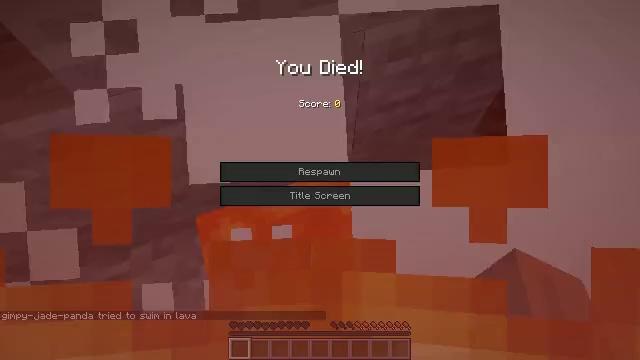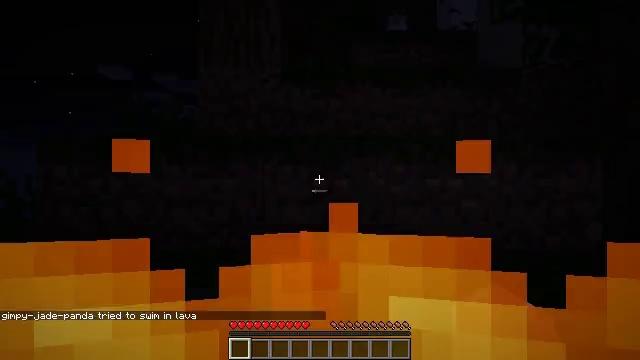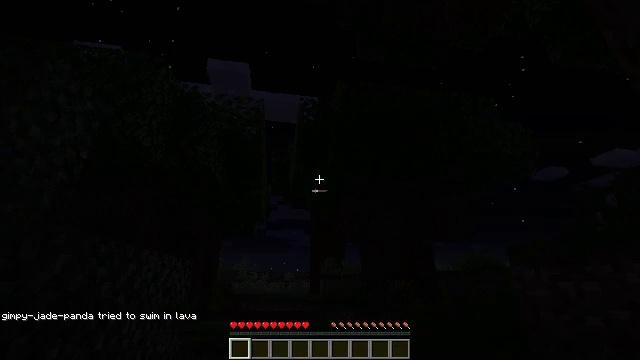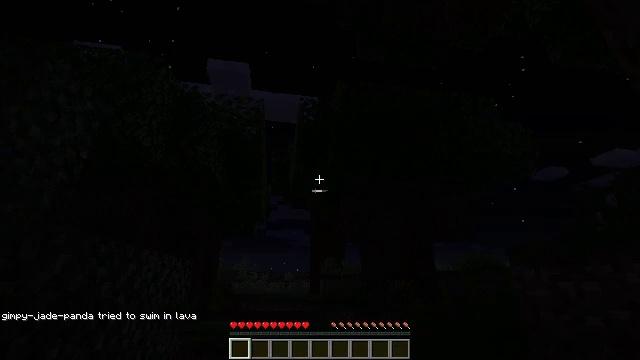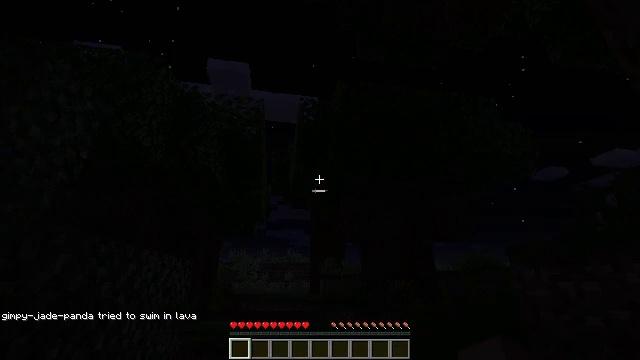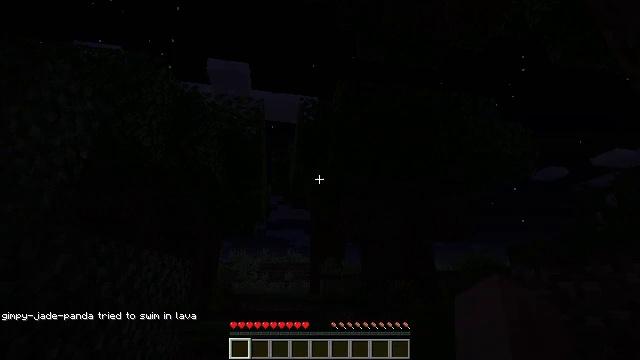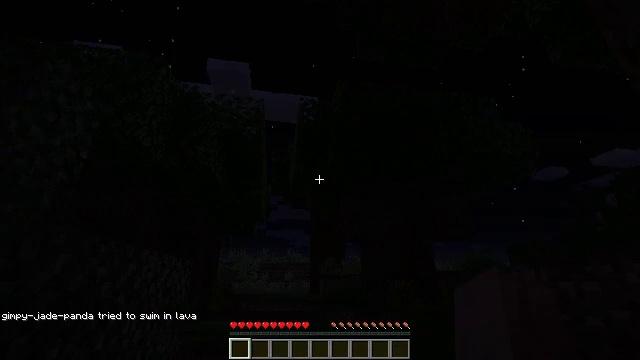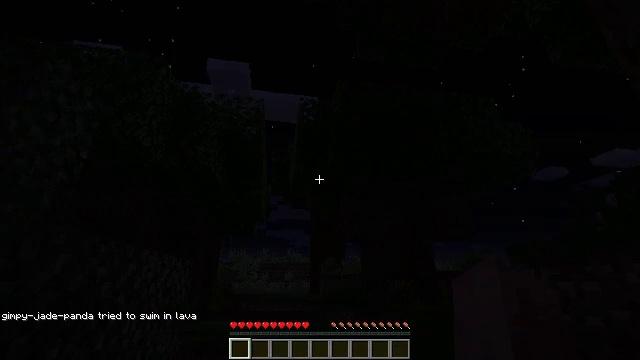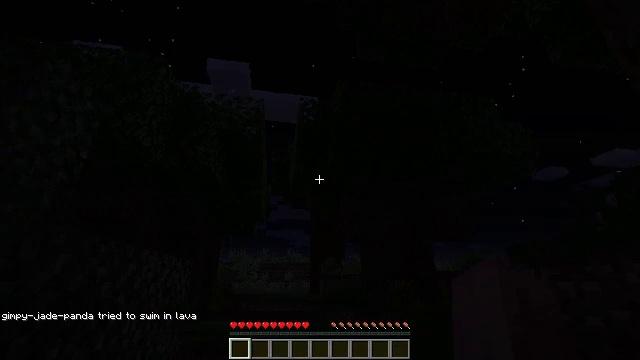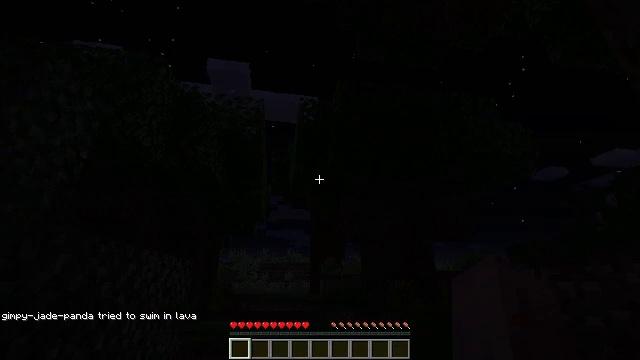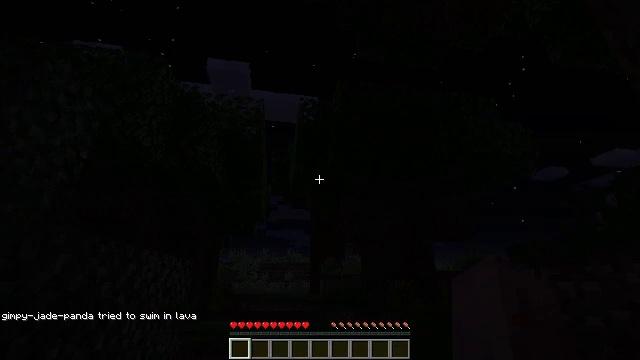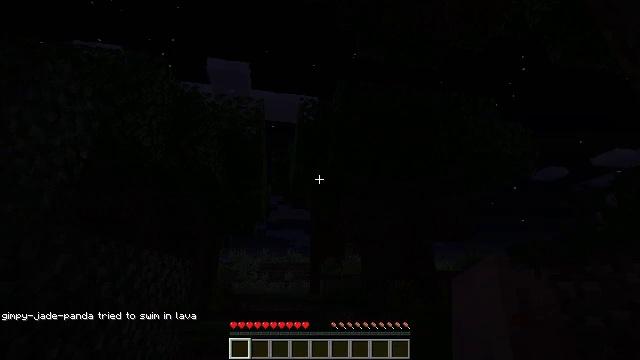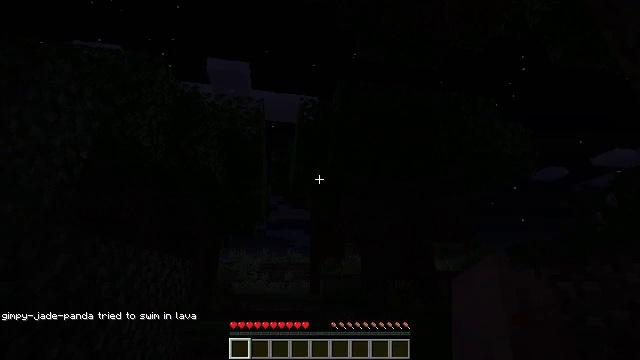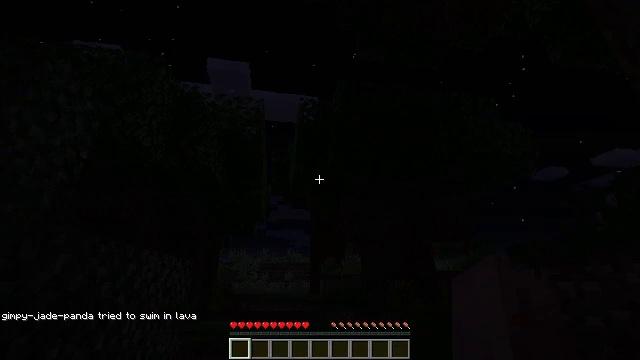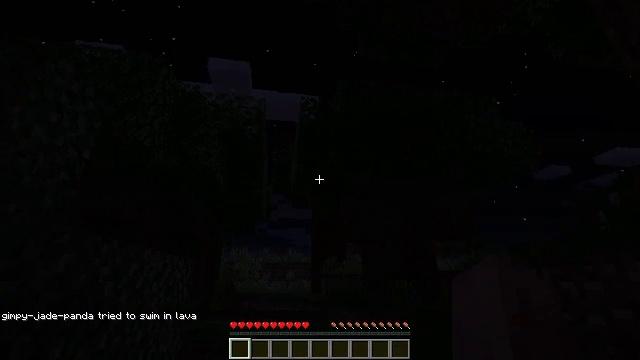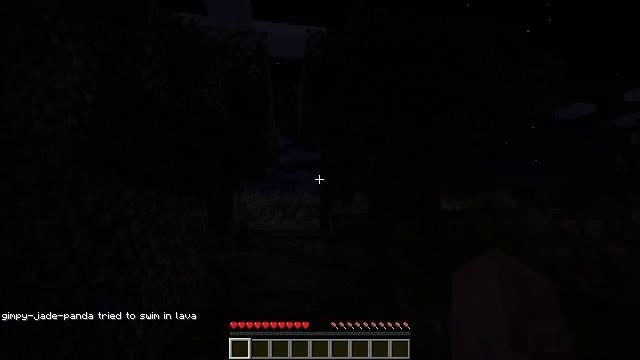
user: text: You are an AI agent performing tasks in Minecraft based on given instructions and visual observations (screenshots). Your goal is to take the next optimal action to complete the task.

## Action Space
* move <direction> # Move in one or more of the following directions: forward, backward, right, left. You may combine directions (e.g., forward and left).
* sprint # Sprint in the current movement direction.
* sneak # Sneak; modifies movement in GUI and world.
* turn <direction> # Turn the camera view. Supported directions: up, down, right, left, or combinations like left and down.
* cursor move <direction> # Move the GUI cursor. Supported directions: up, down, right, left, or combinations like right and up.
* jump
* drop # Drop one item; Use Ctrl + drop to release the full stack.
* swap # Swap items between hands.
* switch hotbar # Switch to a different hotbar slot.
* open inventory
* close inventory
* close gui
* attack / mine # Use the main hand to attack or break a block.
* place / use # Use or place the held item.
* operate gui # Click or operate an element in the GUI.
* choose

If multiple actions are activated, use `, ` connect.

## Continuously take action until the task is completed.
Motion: motion action
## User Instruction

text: Mine the dark oak log from a tree.
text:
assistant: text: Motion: attack / mine
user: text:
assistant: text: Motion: turn left and up
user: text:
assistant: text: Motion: no_op
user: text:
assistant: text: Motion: no_op
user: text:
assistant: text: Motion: no_op
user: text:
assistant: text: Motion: no_op
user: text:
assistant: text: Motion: no_op
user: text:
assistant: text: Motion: no_op
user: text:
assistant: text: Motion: no_op
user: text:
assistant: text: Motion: no_op
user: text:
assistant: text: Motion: no_op
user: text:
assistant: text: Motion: no_op
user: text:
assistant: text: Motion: no_op
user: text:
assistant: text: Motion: no_op
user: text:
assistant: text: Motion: turn left and down
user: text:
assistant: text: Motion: turn down
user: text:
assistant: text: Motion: turn right and down
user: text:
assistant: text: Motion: turn right and down
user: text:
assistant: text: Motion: turn down
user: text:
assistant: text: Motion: no_op
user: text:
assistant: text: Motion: no_op
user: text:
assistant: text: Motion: no_op
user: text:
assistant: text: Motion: no_op
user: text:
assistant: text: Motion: turn right and up
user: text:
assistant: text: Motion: move forward, turn right and up
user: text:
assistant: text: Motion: move forward
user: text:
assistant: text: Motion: move forward
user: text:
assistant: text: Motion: move forward
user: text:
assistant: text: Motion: no_op
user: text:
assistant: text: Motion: no_op